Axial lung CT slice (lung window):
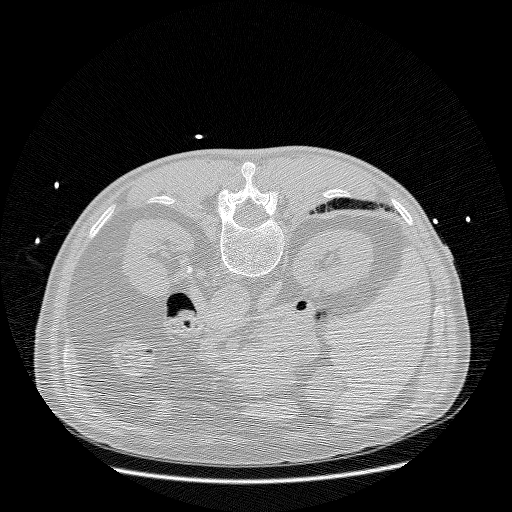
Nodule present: no